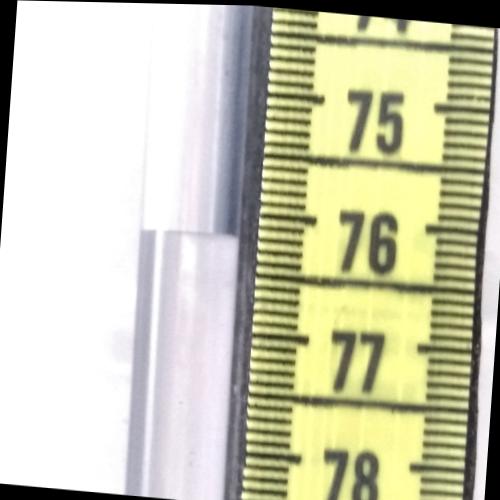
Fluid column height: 76.2 cm